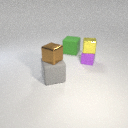
large gray rubber cube to the left of large green rubber cube